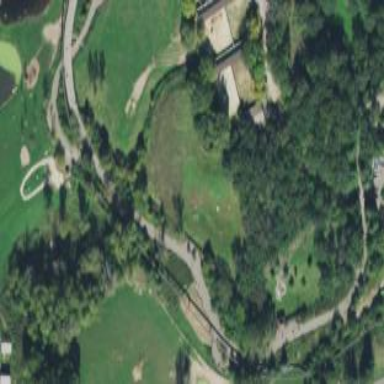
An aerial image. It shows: Animal enclosure area.